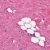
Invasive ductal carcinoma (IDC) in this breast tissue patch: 0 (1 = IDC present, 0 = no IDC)